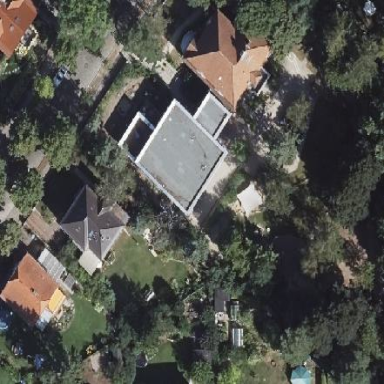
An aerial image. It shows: Kindergarten.